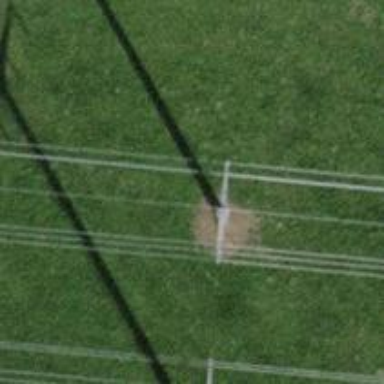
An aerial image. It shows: Power pole.